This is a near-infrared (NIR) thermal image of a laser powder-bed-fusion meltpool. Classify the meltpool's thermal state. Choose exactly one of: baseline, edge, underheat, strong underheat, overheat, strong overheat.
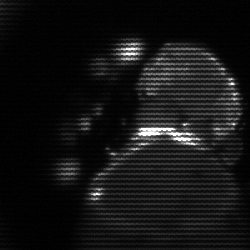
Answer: edge